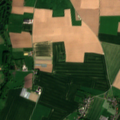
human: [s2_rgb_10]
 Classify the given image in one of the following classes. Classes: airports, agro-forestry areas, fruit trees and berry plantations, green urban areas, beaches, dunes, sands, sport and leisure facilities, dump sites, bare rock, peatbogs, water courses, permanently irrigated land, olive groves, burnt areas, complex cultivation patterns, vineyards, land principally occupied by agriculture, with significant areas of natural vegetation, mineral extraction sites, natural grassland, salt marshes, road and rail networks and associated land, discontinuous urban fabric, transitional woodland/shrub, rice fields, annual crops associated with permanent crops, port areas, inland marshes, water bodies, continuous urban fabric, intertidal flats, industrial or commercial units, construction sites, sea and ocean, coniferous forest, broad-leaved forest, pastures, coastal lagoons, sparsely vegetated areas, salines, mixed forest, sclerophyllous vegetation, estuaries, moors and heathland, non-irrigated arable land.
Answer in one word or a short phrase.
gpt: discontinuous urban fabric, sport and leisure facilities, non-irrigated arable land, complex cultivation patterns